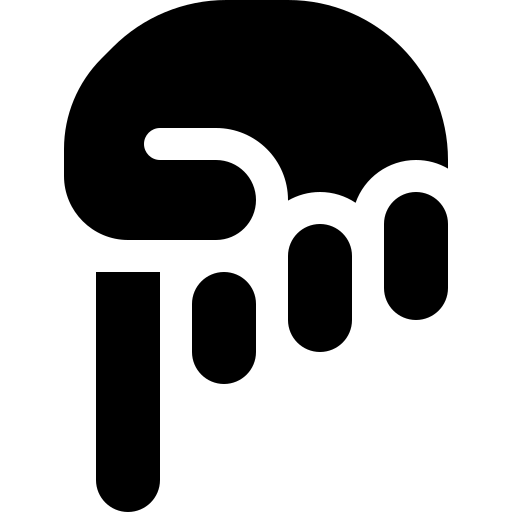
Tags: icon, FontAwesome, fa-icon, solid, hand, point, down